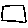
Label: square